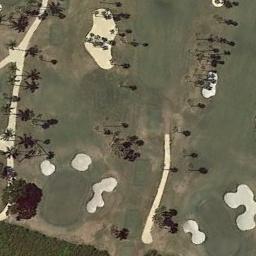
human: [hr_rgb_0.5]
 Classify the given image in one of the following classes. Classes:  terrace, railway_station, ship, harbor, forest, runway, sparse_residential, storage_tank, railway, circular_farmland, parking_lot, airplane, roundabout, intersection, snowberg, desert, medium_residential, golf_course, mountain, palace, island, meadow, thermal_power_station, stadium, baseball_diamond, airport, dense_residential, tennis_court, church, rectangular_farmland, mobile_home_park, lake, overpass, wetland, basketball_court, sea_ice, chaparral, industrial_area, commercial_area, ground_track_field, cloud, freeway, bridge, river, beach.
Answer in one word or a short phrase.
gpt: golf_course